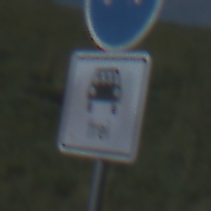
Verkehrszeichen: MehrfachbesetzePersonenkraftwagenFrei
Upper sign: Busssonderstreifen
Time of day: Night
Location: Outdoor (Nature)
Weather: PartlyCloudy
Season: NotSpecified
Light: Natural